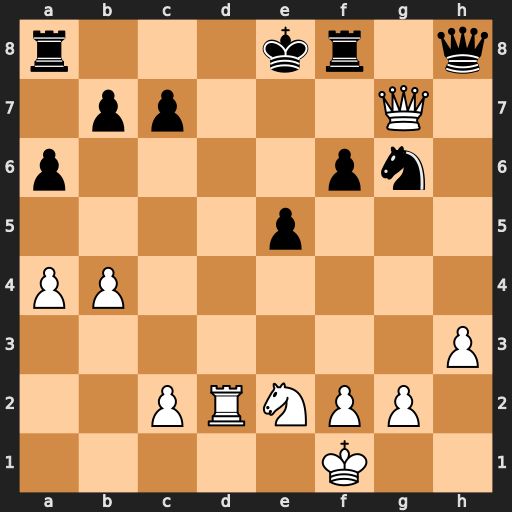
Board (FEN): r3kr1q/1pp3Q1/p4pn1/4p3/PP6/7P/2PRNPP1/5K2
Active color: w
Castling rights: q
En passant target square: -
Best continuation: Qd7#